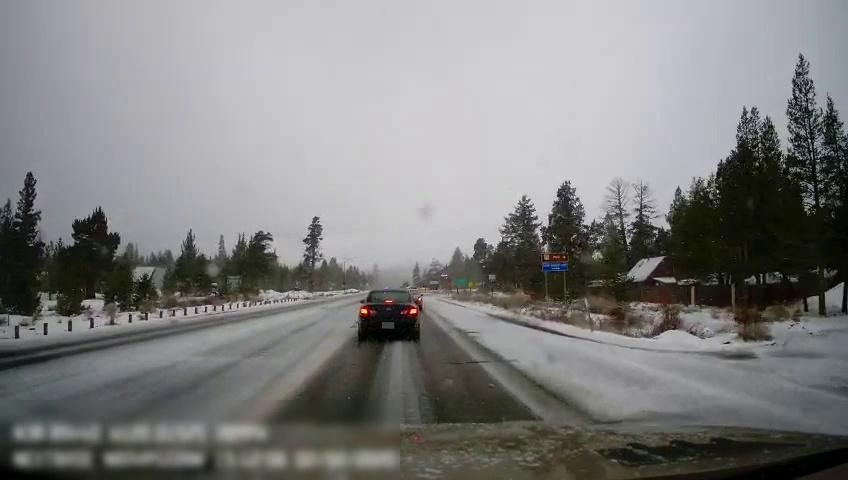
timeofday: Day
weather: Snowy
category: Drivable Space
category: Vehicles | Car
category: Vehicles | Car
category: Traffic | Signs
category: Traffic | Signs
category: Traffic | Signs